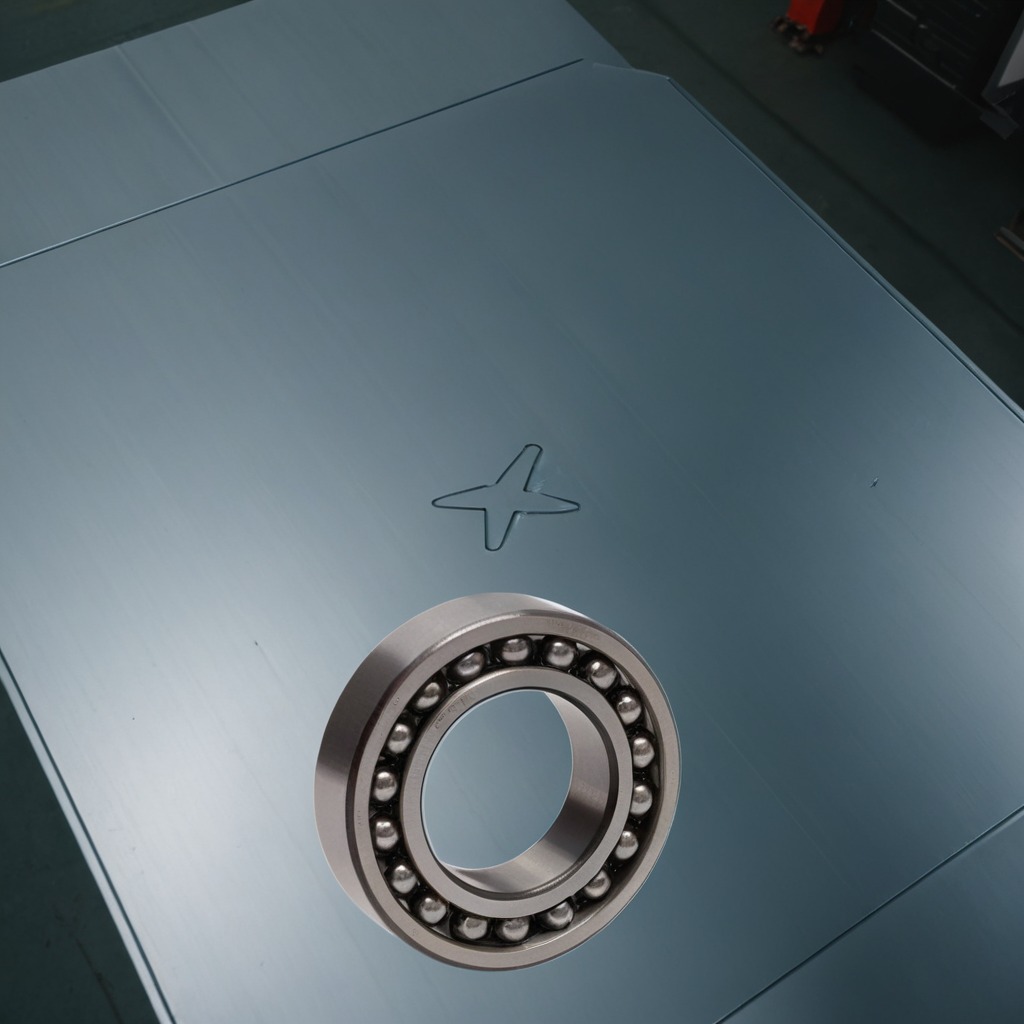
A metal ball bearing is lying on the toolbox surface in an airplane hangar workshop.